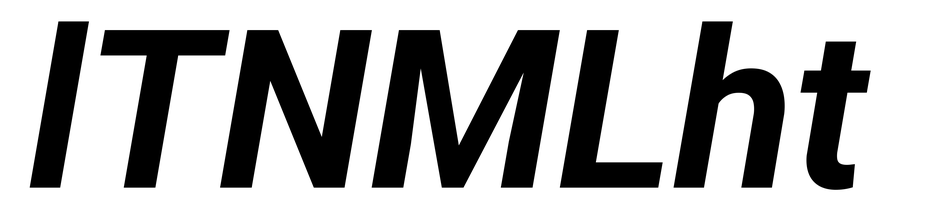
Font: Roboto-Italic_Bold_Italic